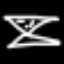
Label: hourglass